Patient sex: M
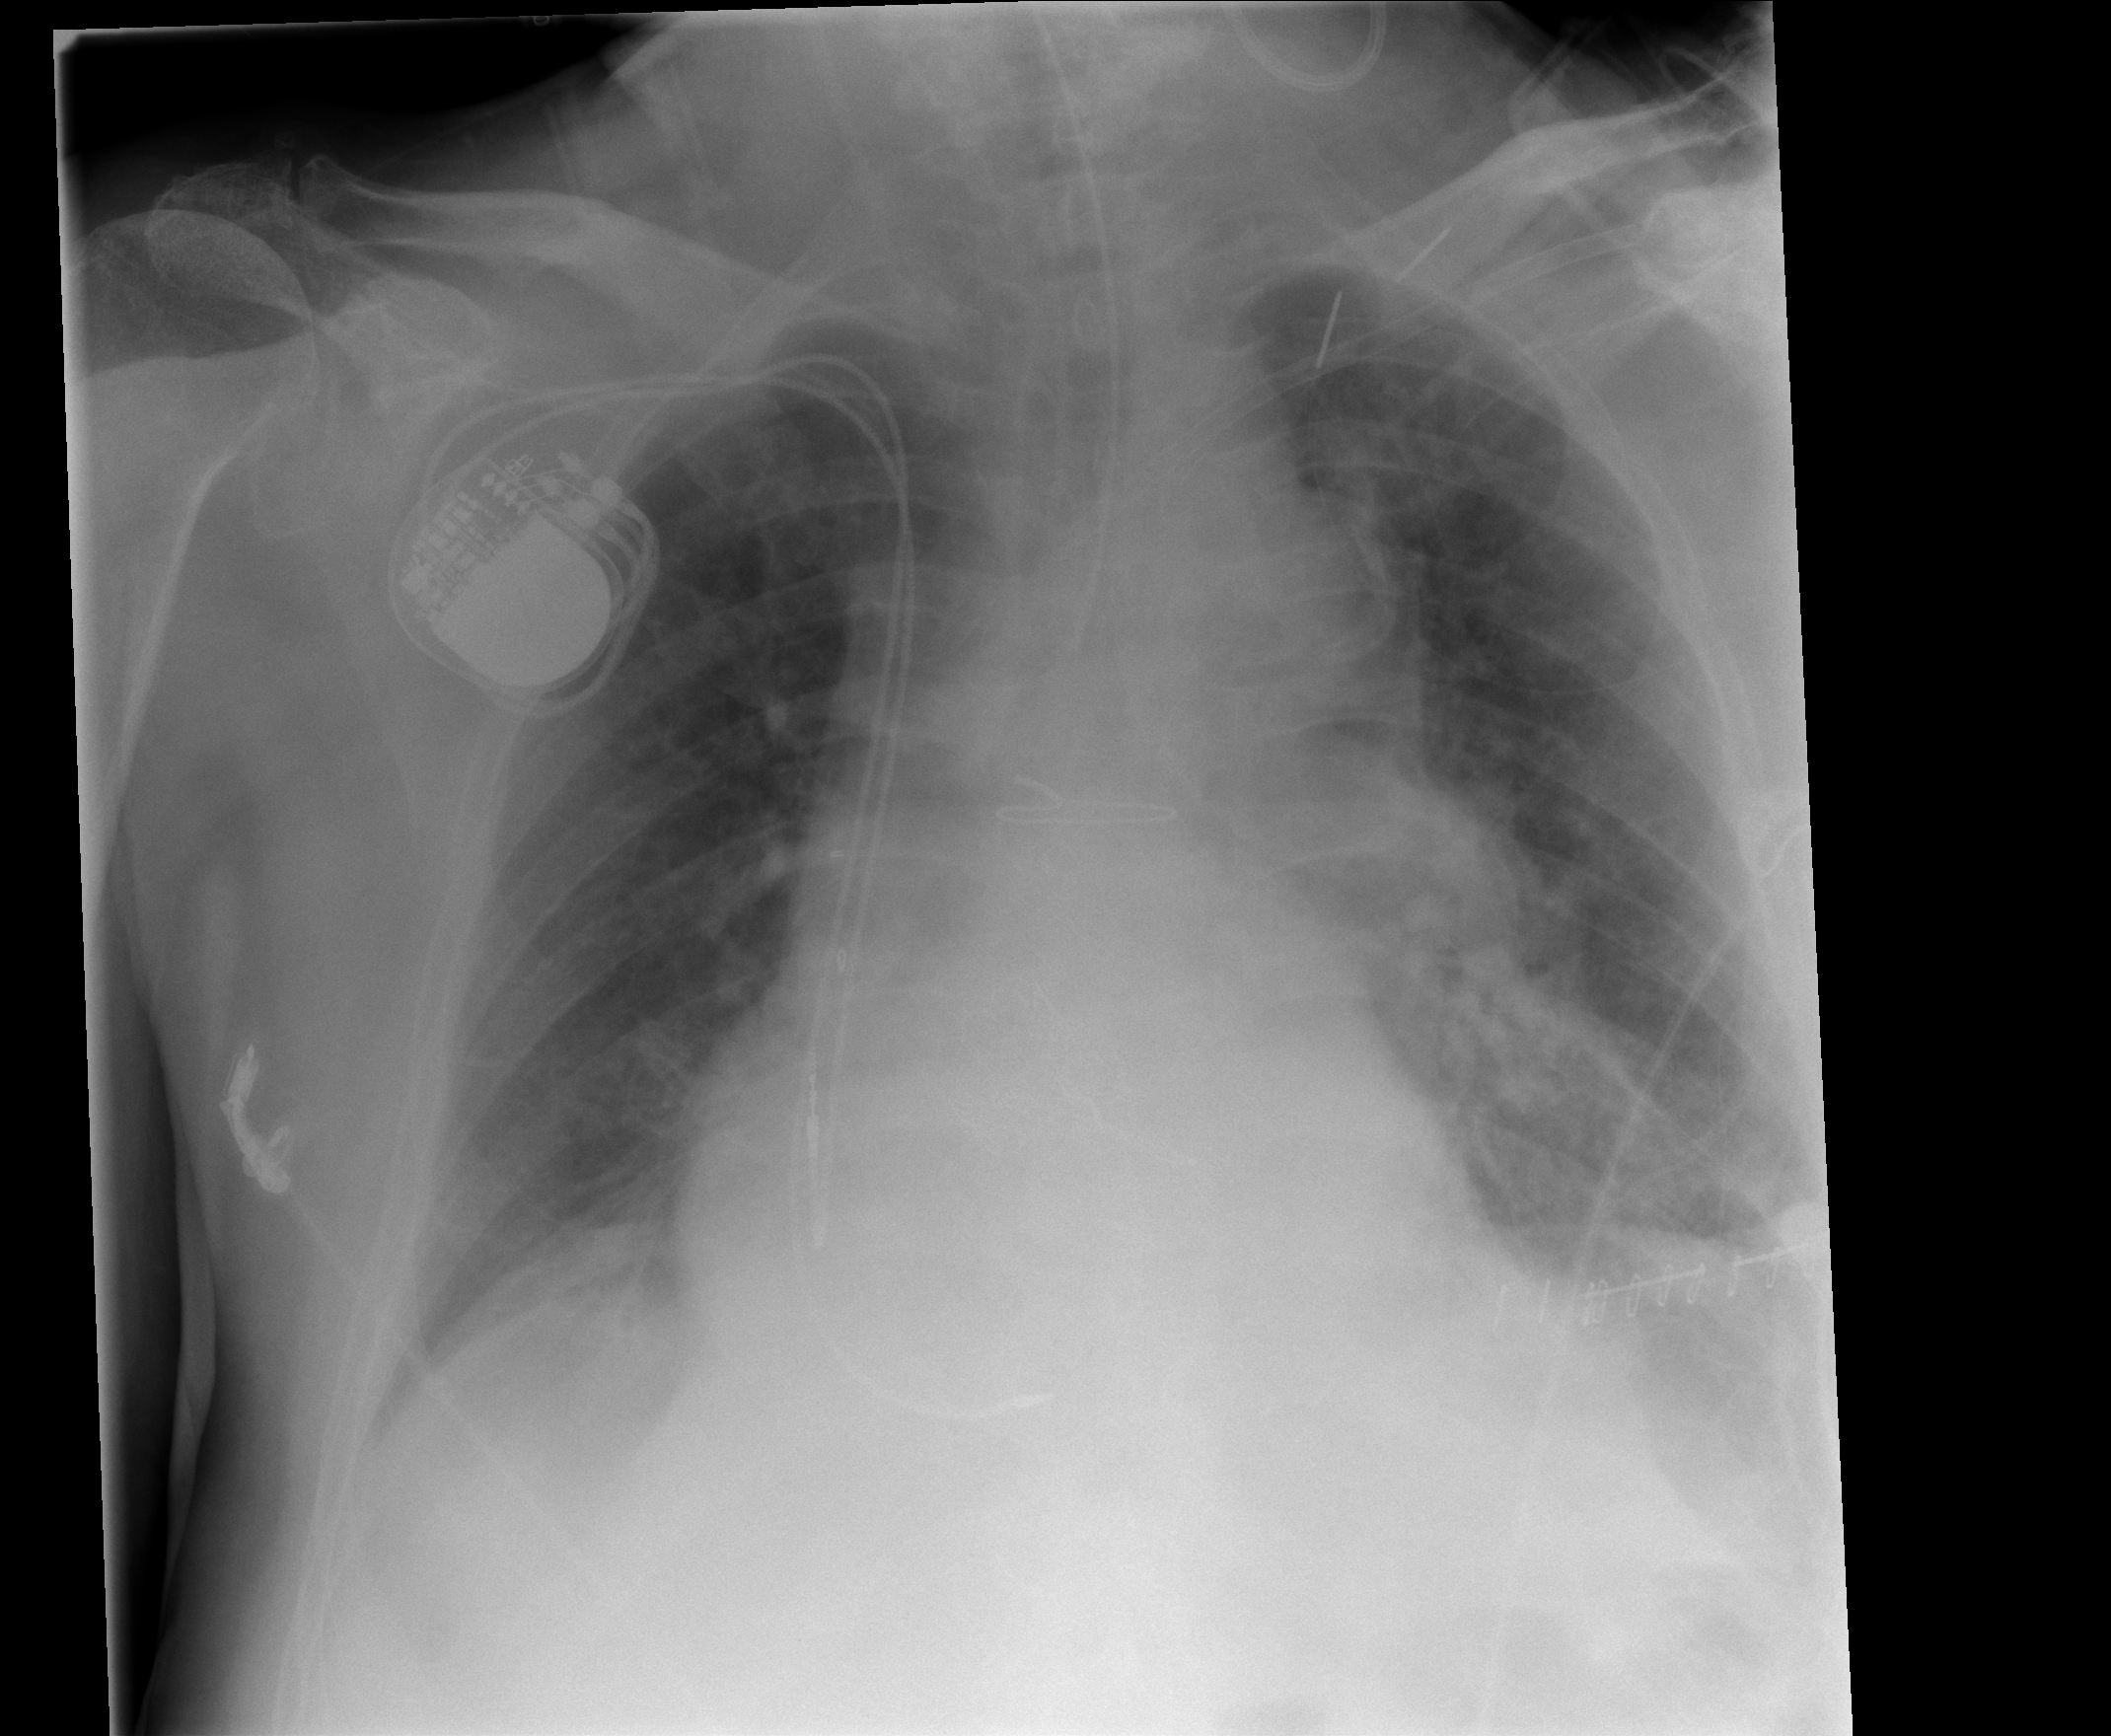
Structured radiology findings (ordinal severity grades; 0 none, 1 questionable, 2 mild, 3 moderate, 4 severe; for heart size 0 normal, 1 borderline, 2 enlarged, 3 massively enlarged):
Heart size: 0
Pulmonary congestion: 0
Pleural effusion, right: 0
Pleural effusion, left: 0
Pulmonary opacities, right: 0
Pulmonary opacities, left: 2
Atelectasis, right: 0
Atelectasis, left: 1